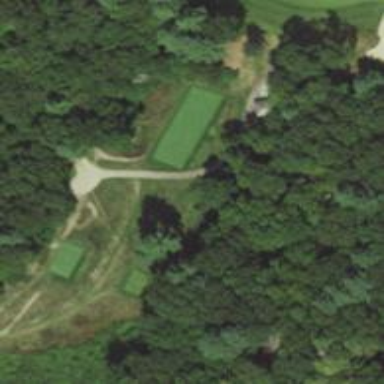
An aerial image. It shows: Path designed for golf carts.